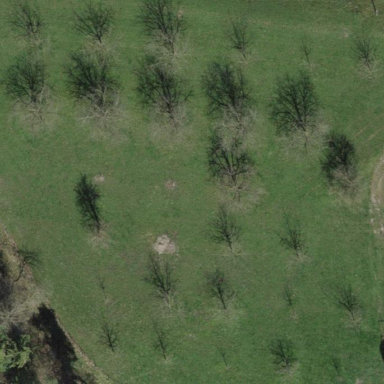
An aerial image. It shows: Orchard.